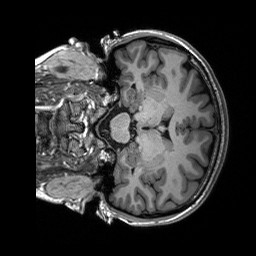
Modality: T1w
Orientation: coronal
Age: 21
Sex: female
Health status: healthy
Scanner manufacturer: siemens
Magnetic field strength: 3 T
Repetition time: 2.53 s
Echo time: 0.00227 s